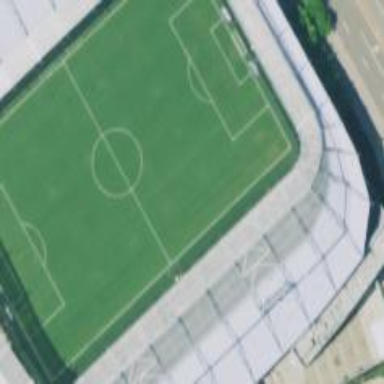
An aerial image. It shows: Soccer pitch with grass surface for leisure land.